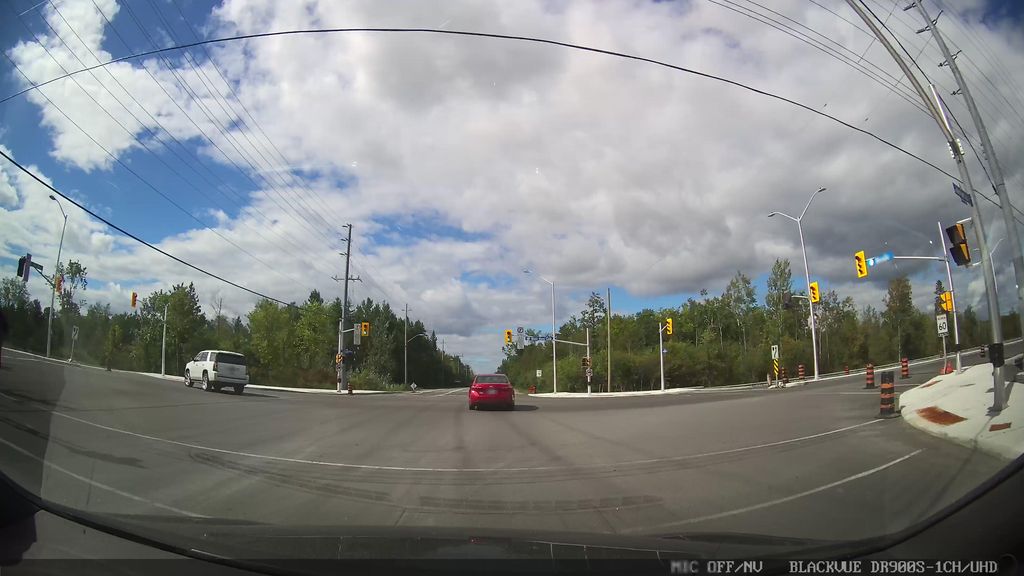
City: ottawa-gatineau